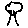
Label: tree